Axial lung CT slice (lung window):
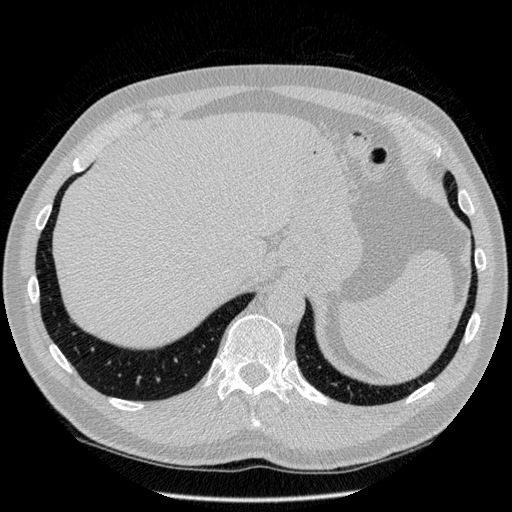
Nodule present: no